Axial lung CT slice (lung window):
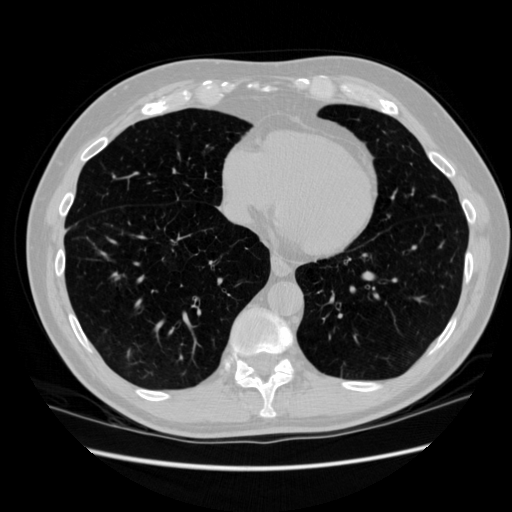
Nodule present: no